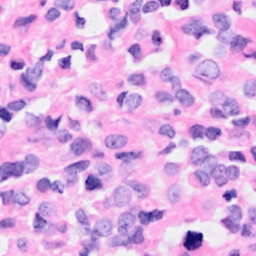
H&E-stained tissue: Breast